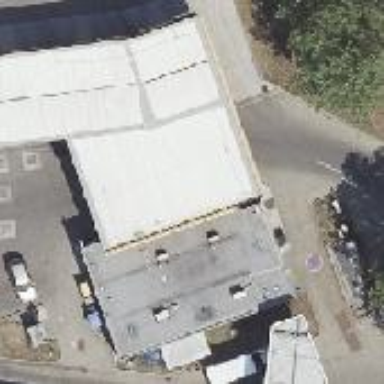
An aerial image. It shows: Retail building with flat roof. It serves as fuel station.